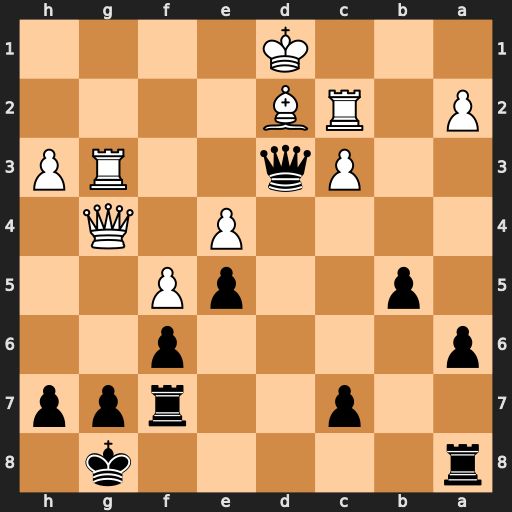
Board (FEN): r5k1/2p2rpp/p4p2/1p2pP2/4P1Q1/2Pq2RP/P1RB4/3K4
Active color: b
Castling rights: -
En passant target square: -
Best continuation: Qf1+ Be1 Rd8+ Kc1 Qxe1+